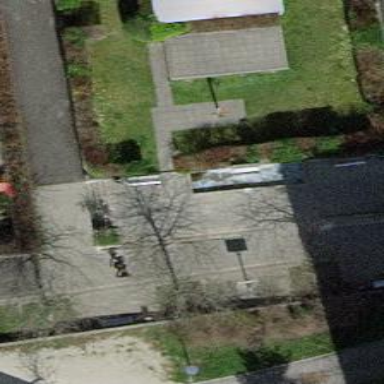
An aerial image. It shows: Bench.